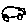
Label: car